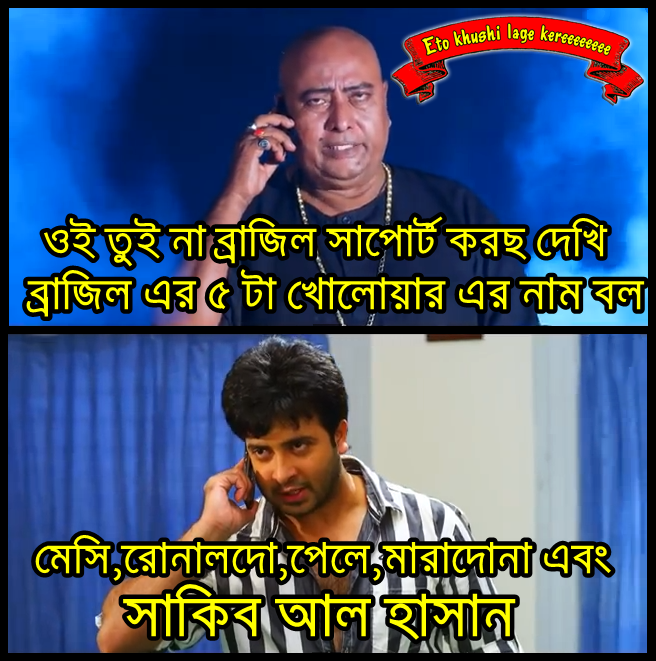
Caption: ওই তুই না ব্রাজিল সাপোর্ট করছ দেখি ব্রাজিল থেকে র ৫টা খেলোয়ার এর নাম বল মেসি, রোনালদো, পেলে, মারাদোনা এবং সাকিব আল হাসান
Label: hate